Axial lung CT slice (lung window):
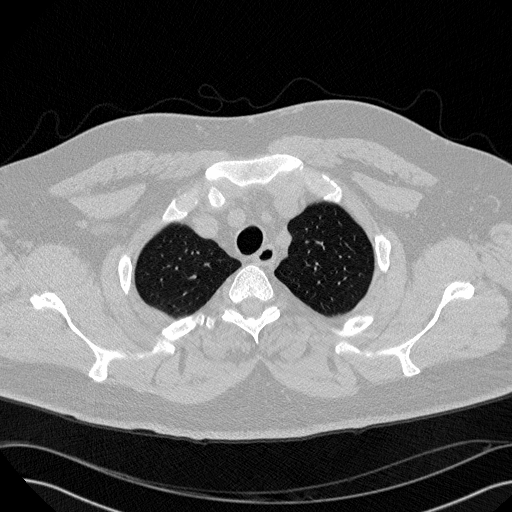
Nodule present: no